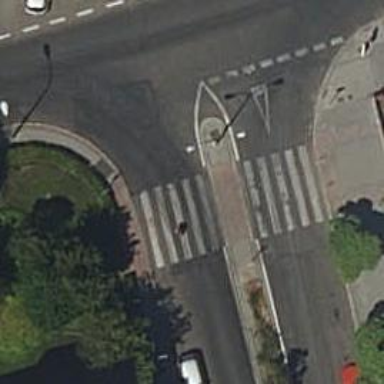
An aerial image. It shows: Bollard.